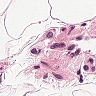
Metastatic tissue present: no